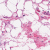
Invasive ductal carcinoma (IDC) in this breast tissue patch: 0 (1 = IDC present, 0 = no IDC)